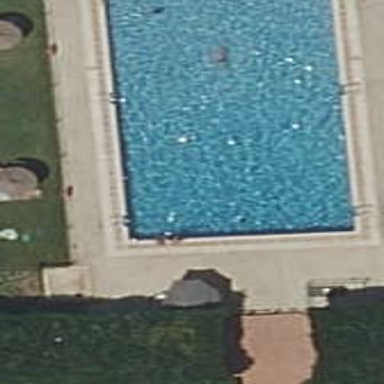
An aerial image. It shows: Swimming pool located in leisure land.